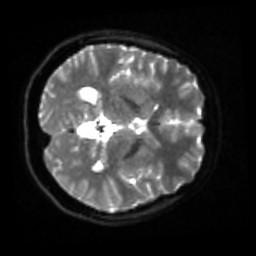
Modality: sbref
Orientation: axial
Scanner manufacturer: siemens
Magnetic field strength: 3 T
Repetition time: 4 s
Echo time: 0.0594 s